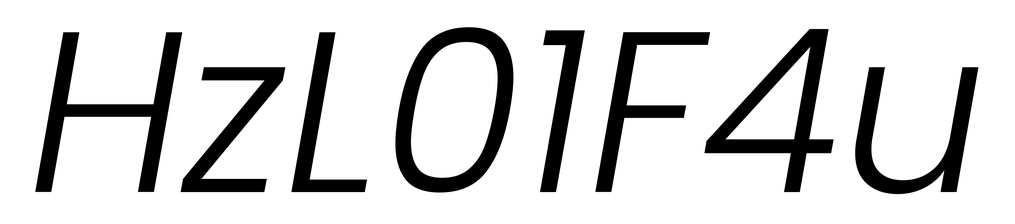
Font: Poppins-LightItalic